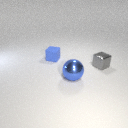
large blue metal sphere in front of small blue rubber cube